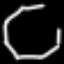
Label: octagon